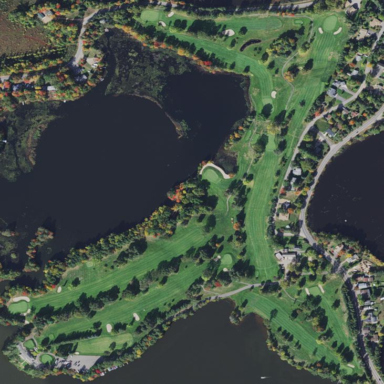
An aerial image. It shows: Golf course surrounded by greenery.